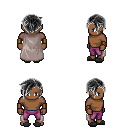
a pixel art fantasy rpg character, male body template, human, dark skin, gray cape, magenta pants, gray pixie cut hairstyle, leather bracers, gray slippers, four views (front, back, left, right), 2x2 character sprite sheet, small pixel art, hard edges, no anti-aliasing